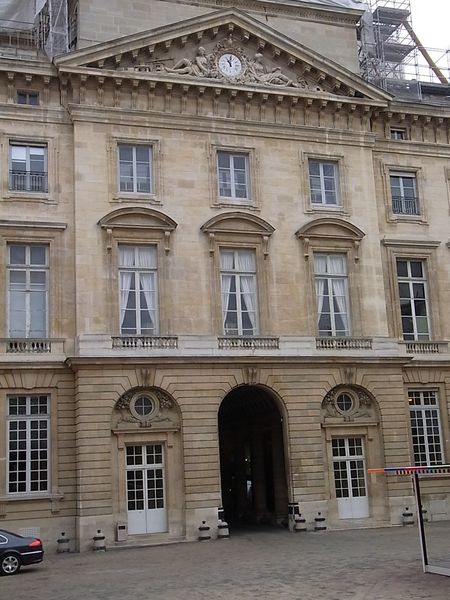
Titel: Hôtel de la Monnaie
Künstler: Jacques Denis Antoine
Standort: Paris
Institution: Hôtel de la Monnaie
Schlagwörter: vogel, dreieck, gelb, menschen, stadt, braun, fenster, glas, strasse, tür, weiss, dach, gebäude, haus, schloss, beige, hochformat, ornament, wand, architektur, stein, vorhang, kirche, drei, klassizismus, krone, rund, deutschland, balkon, relief, bogen, fassade, pflaster, türen, zwei, giebel, mauer, sprossenfenster, klein, platz, pilaster, auto, figuren, rundbogen, friedrich, gardine, gardinen, spitz, vorhänge, detail, symmetrie, uhr, durchgang, hoch, tor, balkone, foto, fotografie, photographie, bögen, eingang, berlin, gerüst, sprossen, münchen, palast, balustrade, groß, asphalt, autor, bahnhof, rathaus, rom, photo, fries, portal, rustika, gesims, skulpturen, pforte, quader, risalit, dienst, residenz, resalit, profan, gärtner, staße, einfahrt, etagen, reliefs, im freien, stockwerke, netz, zeiger, bau, englisch, fesnter, baustelle, aufriss, tympanon, profanbau, bauarbeiten, poller, rundbogenfenster, fundament, rustica, neoklassizismus, segmentbögen, kalkstein, balustraden, medaillons, aut, reparatur, gittel, hannover, typmanon, bmw, klakstein, vries, restaurantion, dach uhr, bushaltestellenhäuschen